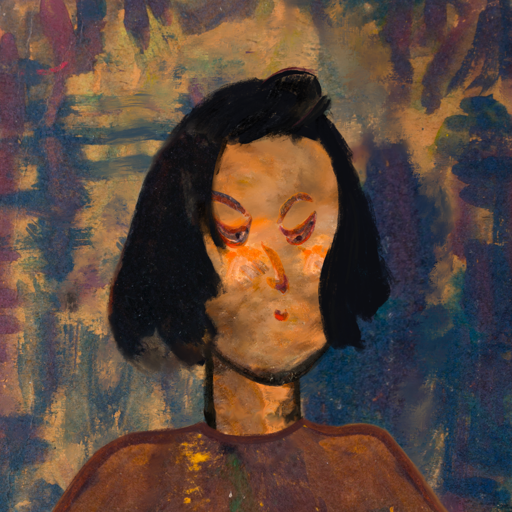
Background: InTheSun, Head And Neck Side: Gypsy_Queen, Face Side: Hypocrite, Bust: Comrade, Hair Side: Mosgoul, Head Accessory: Blank, Second Necklace: Blank, Necklace: Blank, Baby: Blank